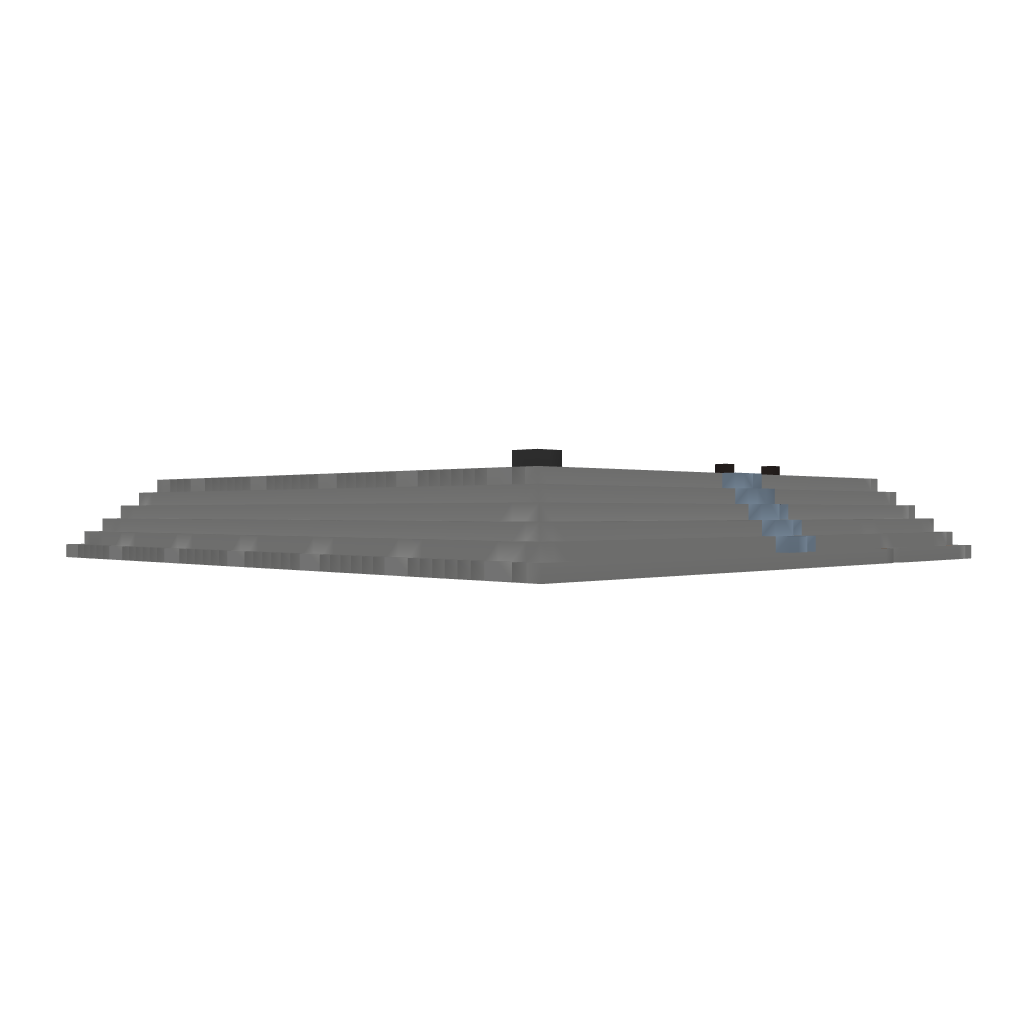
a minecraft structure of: unknown maze